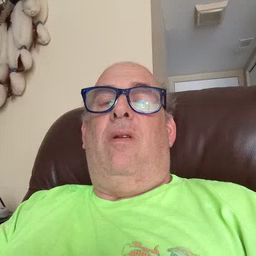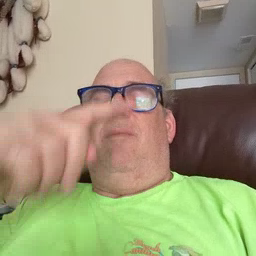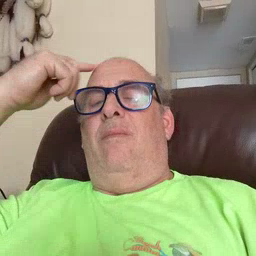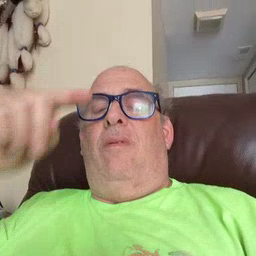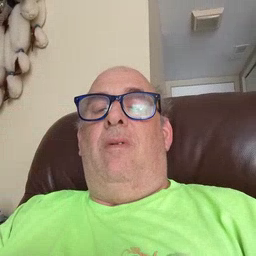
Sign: black